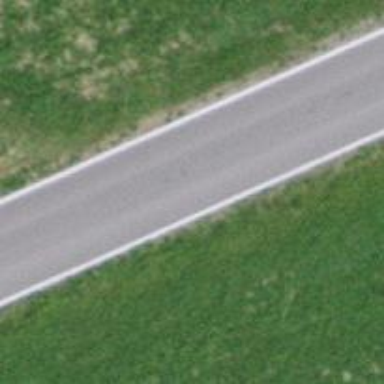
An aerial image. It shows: Secondary road with asphalt surface.